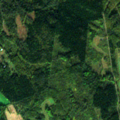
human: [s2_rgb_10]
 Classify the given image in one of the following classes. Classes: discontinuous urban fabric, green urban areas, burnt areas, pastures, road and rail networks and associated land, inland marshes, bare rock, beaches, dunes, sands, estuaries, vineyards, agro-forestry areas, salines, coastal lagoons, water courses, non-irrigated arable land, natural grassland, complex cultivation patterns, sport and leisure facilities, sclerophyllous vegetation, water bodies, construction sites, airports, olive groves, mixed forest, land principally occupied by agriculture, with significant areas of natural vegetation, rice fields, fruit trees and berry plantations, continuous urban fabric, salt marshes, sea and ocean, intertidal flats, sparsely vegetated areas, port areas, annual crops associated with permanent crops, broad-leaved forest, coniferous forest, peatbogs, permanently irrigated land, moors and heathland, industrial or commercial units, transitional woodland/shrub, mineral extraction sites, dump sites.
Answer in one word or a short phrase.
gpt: non-irrigated arable land, land principally occupied by agriculture, with significant areas of natural vegetation, broad-leaved forest, coniferous forest, mixed forest